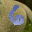
Label: 6